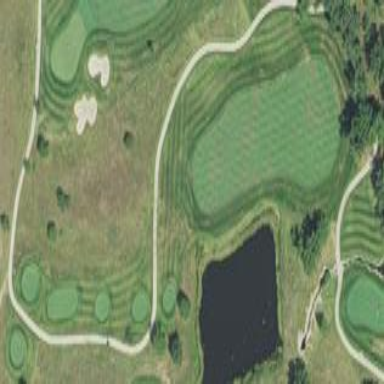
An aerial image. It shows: Area with grass used as rough in golf course.